Question: In my example I have the following database structure. 'Order' has many 'OrderLine', which has one 'Product'.

I am trying to return the following DTO:
'''
public class OrderLineDto {
public int Id { get; set; }
public int Quantity { get; set; }
public string OrderType { get; set; }
public string ProductName { get; set; }
}
'''
This should be possible by use of the following Query Route:
'''
[Route("/orderlines")]
public class FindOrderLines : QueryBase<OrderLine, OrderLineDto>,
IJoin<OrderLine, Order>,
IJoin<OrderLine, Product>
{ }
'''
What I am trying to do here is join OrderLine in both directions to bring in Type from Order, and Name from Product and return it in an OrderLineDto.
I am able to do these things individually by only using one 'IJoin', however AutoQuery appears only to use the first 'IJoin' interface declaration, and does not perform the second join.
If I attempt to do a join like this: 'IJoin<OrderLine, Order, Product>'
I get the following exception: 'Could not infer relationship between Order and Product'
Is it possible to achieve what I am trying to do here with auto query or should I go back to writing standard REST services, abandoning AutoQuery?
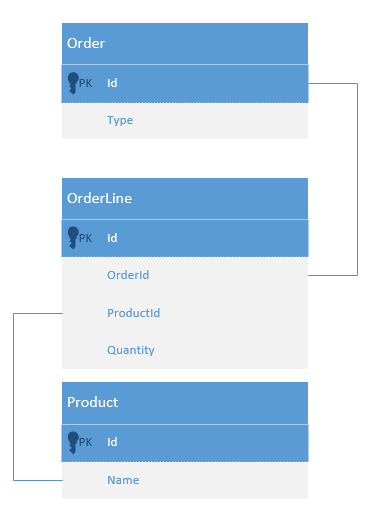
Answer: I have submitted a pull request to ServiceStack which will now allow this behavior.
<URL>